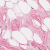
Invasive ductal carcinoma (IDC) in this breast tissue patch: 0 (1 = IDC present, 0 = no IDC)